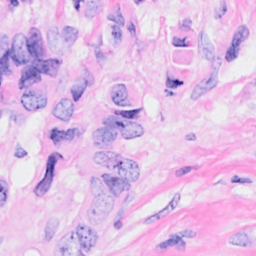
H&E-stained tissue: Breast